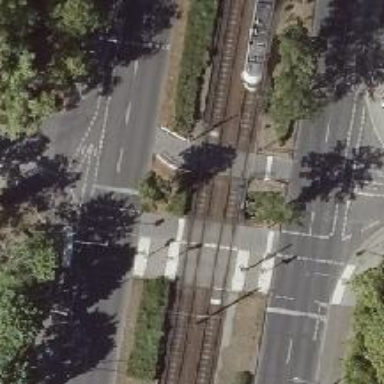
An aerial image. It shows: Tram crossing with traffic signals.